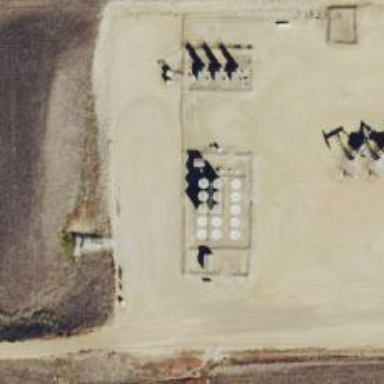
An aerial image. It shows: Storage tank that is man-made.